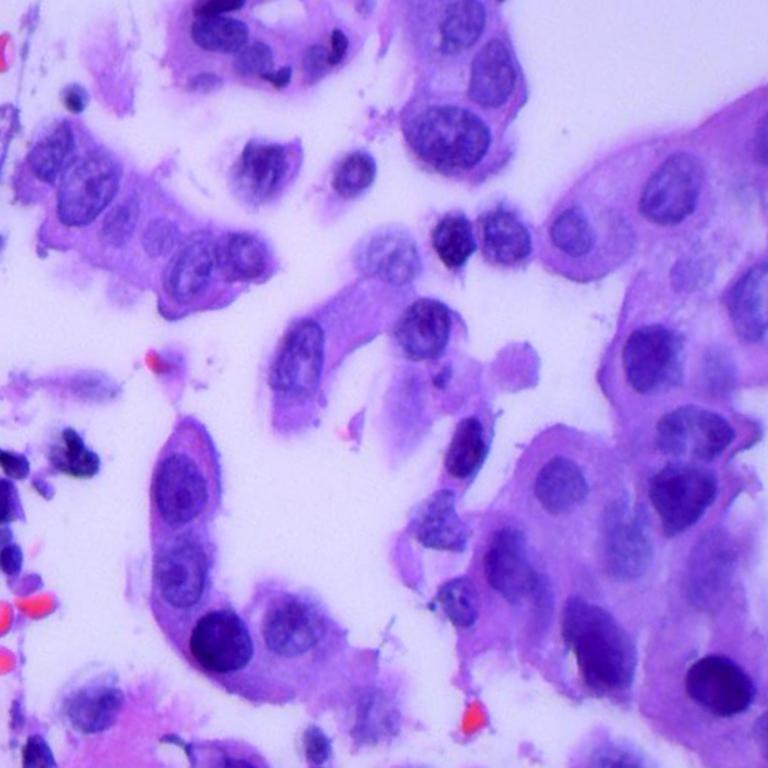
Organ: lung
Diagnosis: adenocarcinomas